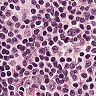
Metastatic tissue present: no